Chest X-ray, AP view. Patient: 45 years old, sex F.
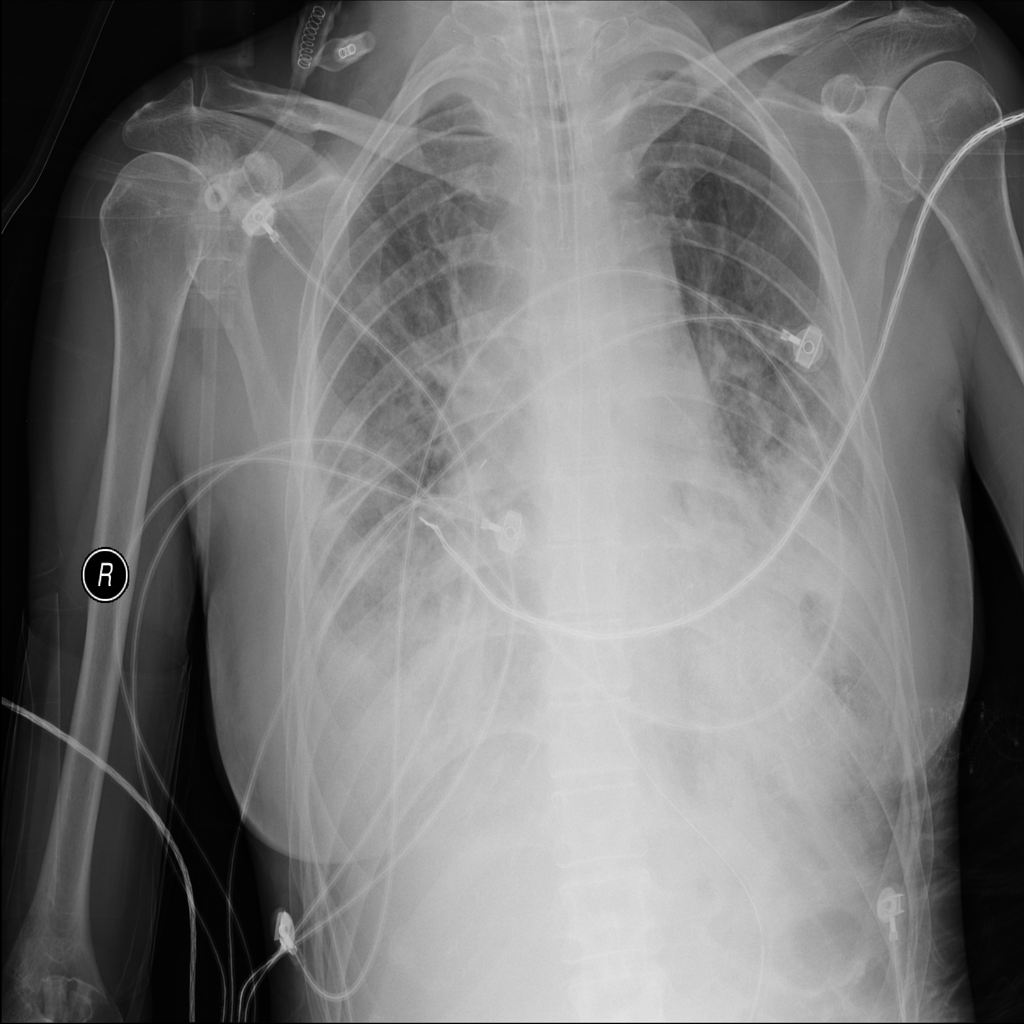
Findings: Infiltration